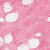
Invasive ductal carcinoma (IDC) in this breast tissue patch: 0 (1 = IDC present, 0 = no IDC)